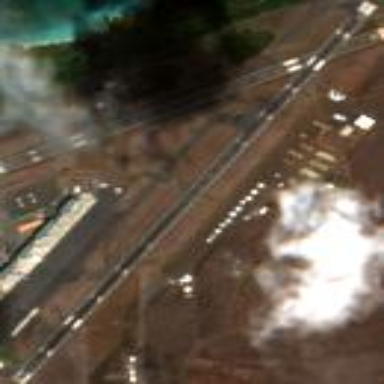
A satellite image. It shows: Runway in airport area.